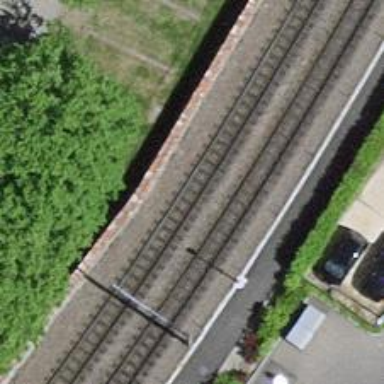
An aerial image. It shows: Tram railway with 1 track and contact lines for electrification.